Field crop: maize
Growth stage: 2
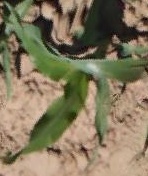
Species: maize